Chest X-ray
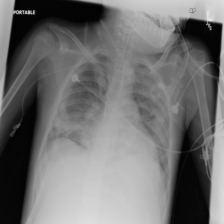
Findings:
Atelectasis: negative
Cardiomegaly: negative
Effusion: negative
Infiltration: negative
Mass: negative
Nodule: negative
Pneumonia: negative
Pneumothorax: negative
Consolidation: negative
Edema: negative
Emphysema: negative
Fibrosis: negative
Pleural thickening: negative
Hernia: negative